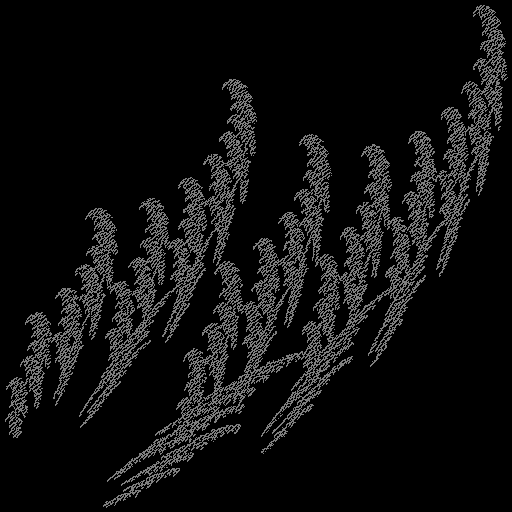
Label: spiderbrake